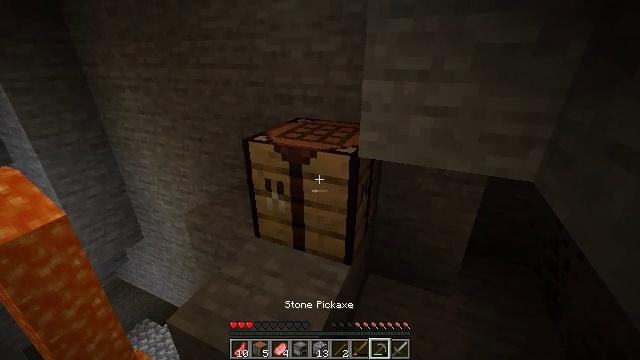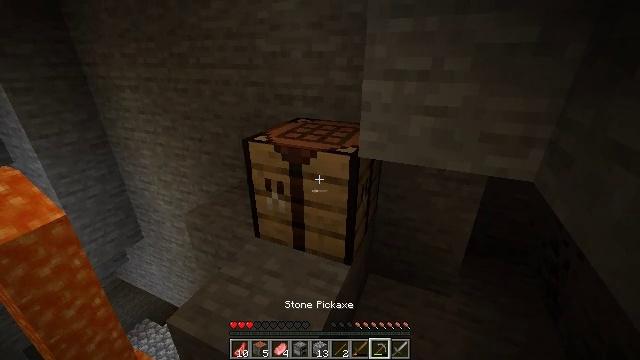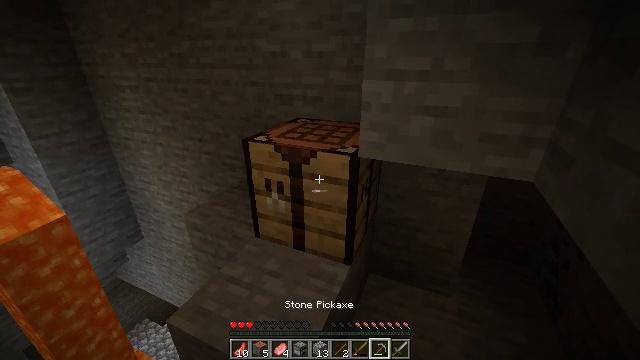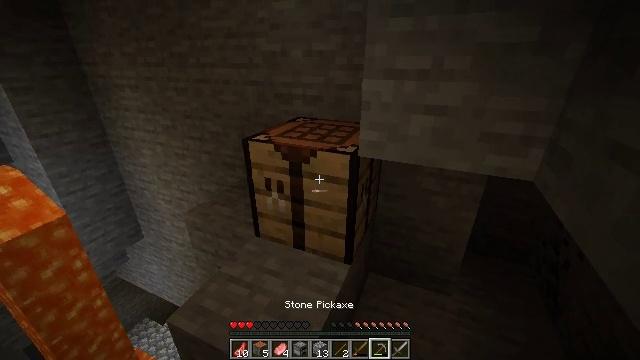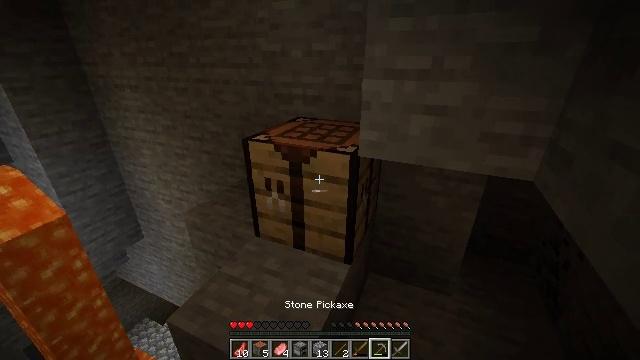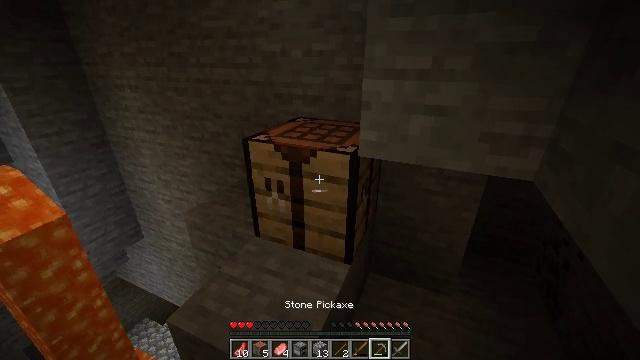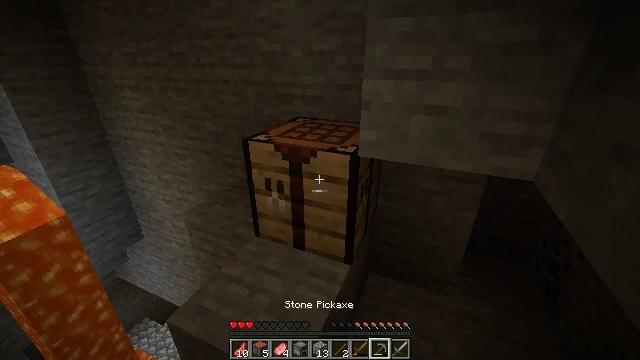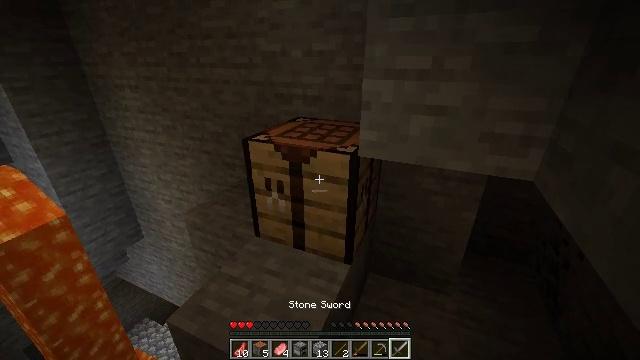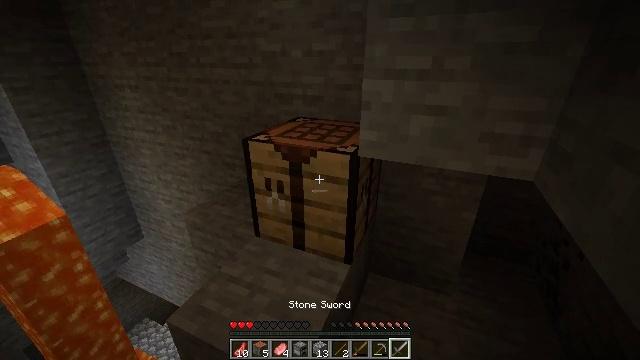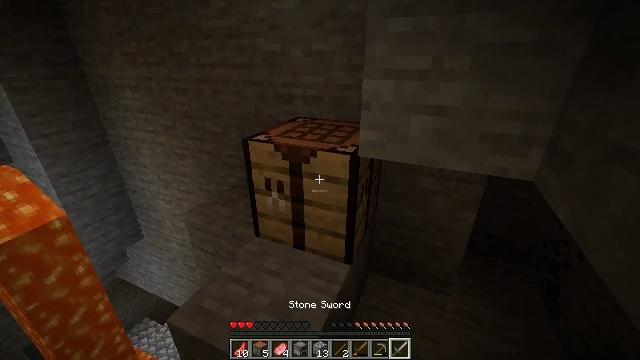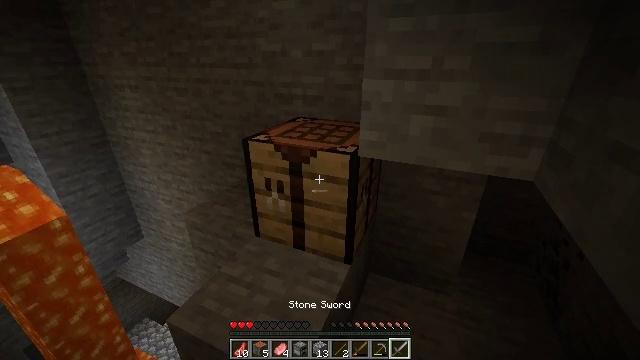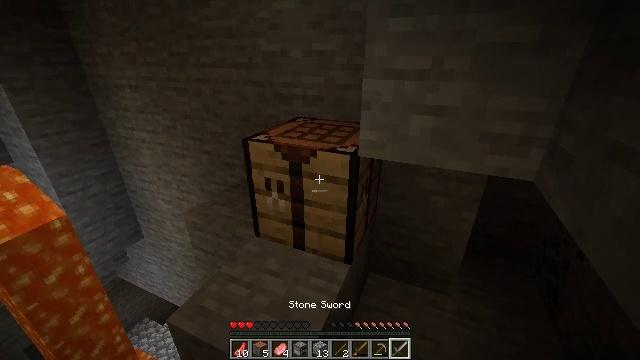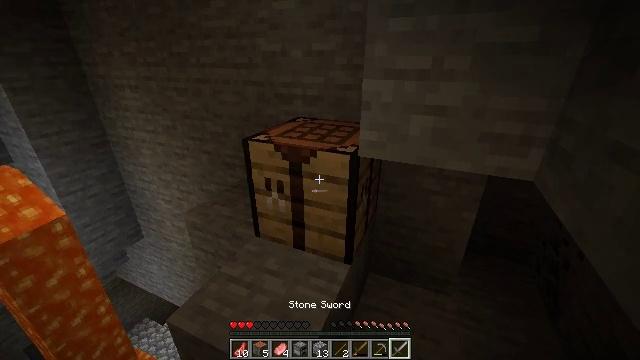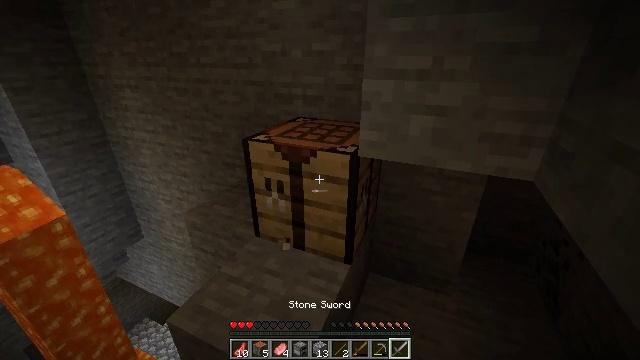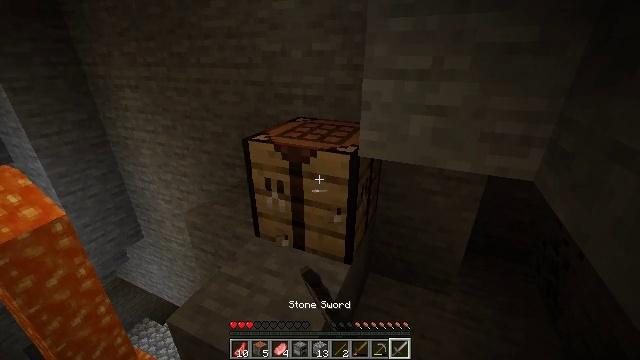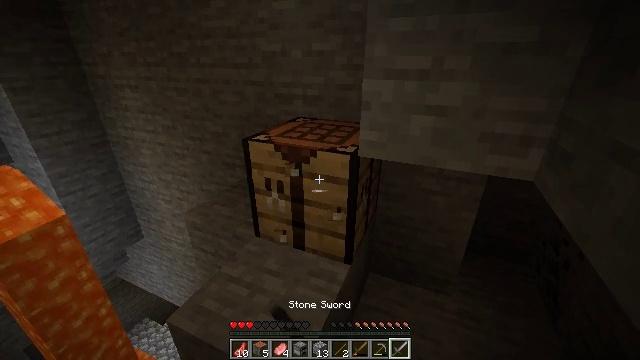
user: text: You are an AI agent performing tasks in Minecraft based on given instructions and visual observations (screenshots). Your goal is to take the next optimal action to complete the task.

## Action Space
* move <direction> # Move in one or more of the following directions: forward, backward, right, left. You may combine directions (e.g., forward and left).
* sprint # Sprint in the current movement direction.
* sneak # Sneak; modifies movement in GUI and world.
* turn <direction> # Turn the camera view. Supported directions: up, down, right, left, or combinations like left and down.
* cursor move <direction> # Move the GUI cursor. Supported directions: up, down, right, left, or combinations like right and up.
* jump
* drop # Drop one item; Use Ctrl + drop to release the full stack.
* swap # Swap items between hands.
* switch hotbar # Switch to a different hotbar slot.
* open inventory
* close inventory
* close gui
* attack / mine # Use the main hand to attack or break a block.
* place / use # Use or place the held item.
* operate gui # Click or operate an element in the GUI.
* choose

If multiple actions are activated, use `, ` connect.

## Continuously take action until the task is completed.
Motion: motion action
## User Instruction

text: Put back the crafting table.
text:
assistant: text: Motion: no_op
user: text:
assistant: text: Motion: no_op
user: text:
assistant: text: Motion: no_op
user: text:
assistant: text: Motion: no_op
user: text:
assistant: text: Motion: no_op
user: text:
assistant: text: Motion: no_op
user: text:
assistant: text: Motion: no_op
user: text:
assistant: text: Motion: no_op
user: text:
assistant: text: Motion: no_op
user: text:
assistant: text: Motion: no_op
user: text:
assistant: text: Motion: no_op
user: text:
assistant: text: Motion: no_op
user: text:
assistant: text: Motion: attack / mine
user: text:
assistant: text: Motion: attack / mine
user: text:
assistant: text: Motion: attack / mine
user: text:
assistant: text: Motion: attack / mine
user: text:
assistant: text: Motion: attack / mine
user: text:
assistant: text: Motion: attack / mine
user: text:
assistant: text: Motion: attack / mine
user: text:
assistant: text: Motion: attack / mine
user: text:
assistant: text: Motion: attack / mine
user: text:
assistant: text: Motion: attack / mine
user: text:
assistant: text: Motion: attack / mine
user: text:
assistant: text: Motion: attack / mine
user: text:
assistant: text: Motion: attack / mine
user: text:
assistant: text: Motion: attack / mine
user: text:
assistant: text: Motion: attack / mine
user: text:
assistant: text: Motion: attack / mine
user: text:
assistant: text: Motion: attack / mine
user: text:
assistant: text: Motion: attack / mine